Question: So, I am trying to get a DateDiff to work, but only if one of the items is not null. I have
'''
=DateDiff("d",Today,Fields!Seller_Approval_Date.Value)
'''
but if Seller_approval_date is null, I want it to display a N/A.
I want it to display kind of the following, but I want it to display a difference in today's day and the displayed date:

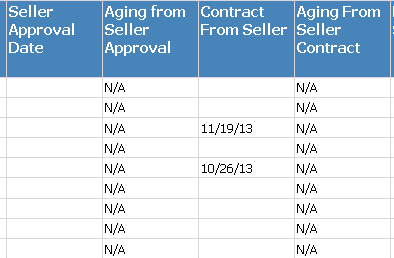
Answer: If you want to do this in reporting services then you can use
'''
=Iif(IsNothing(Fields!Seller_Approval_Date.Value),"N/A"
,DateDiff("d",Today,Fields!Seller_Approval_Date.Value))
'''
or if that doesn't work you could try a comparison against the length of the value.
'''
=Iif(Len(Trim(Fields!Seller_Approval_Date.Value)) = 0
,DateDiff("d",Today,Fields!Seller_Approval_Date.Value),"N/A")
'''
---
Final working expression
'''
=Iif( IsDate(Fields!Seller_Approval_Date.Value),
DateDiff("d",Today,Fields!Seller_Approval_Date.Value), "N/A" )
'''